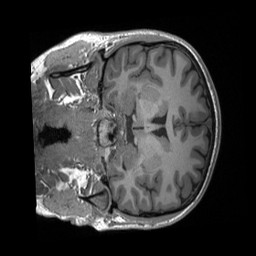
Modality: T1w
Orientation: coronal
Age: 20
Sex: male
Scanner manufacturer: siemens
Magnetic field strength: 3 T
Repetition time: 2.4 s
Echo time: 0.00224 s